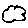
Label: cloud